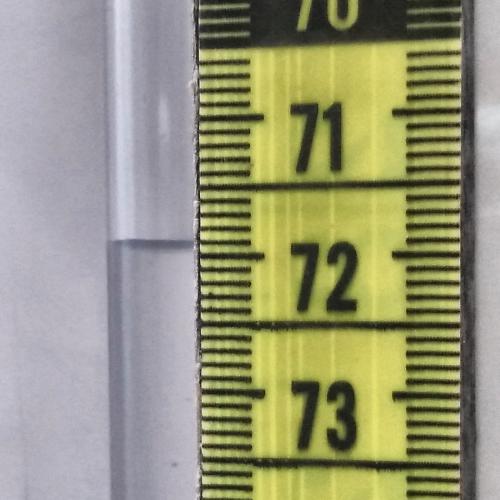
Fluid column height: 71.9 cm